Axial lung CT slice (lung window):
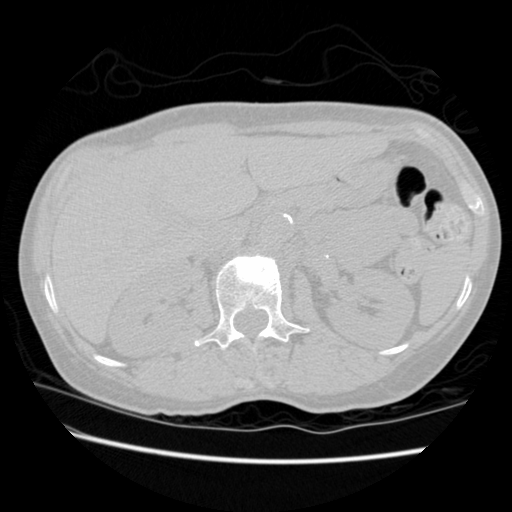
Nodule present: no